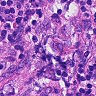
Metastatic tissue present: no